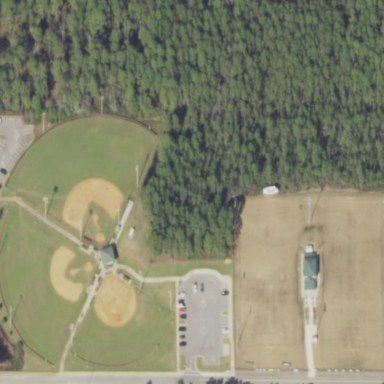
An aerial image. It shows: Baseball pitch for leisure and sports activities.